Interaction volume radius: 5 \u00c5
Interaction volume height: 35 \u00c5
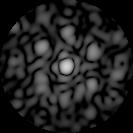
Disorder parameter: 0.7132